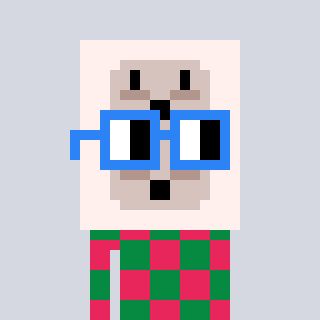
a pixel art character with square blue glasses, a outlet-shaped head and a redpinkish-colored body on a cool background